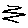
Label: zigzag